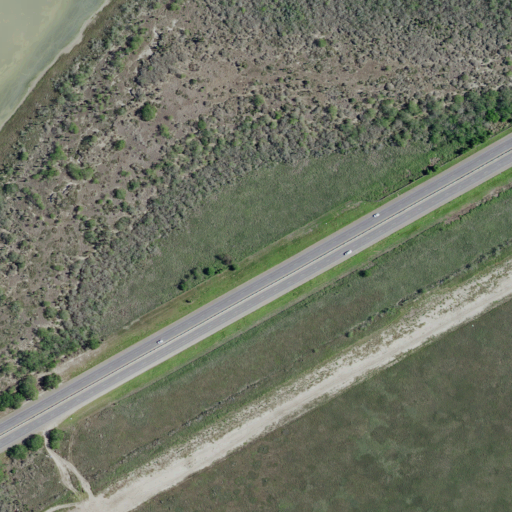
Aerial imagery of gap in Texas named Puerta de Trancas containing herbaceous wetlands, barren land, low intensity development, shrub, open water, medium intensity development, grassland, high intensity development, and open development